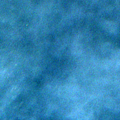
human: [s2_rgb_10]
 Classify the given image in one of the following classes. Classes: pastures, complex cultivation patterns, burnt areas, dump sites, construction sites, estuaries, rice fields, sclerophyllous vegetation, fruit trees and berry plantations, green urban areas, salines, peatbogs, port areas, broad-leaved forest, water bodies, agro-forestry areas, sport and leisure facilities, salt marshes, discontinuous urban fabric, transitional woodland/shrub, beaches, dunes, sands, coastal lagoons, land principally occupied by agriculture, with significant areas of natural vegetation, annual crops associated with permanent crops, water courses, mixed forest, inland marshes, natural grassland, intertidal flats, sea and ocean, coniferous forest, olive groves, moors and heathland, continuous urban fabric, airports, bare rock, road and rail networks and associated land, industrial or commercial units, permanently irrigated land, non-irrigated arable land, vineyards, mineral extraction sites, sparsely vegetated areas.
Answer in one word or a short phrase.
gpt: sea and ocean